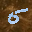
Label: 5